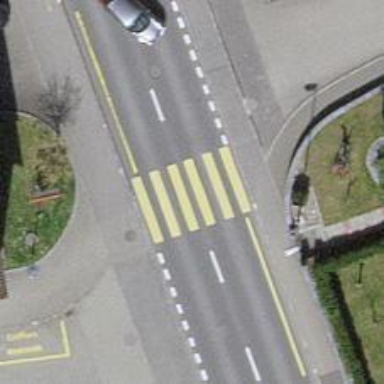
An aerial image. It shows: Uncontrolled zebra crossing with zebra markings.